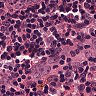
Metastatic tissue present: no